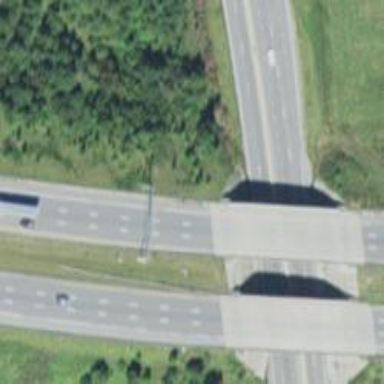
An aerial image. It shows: Bridge over motorway.